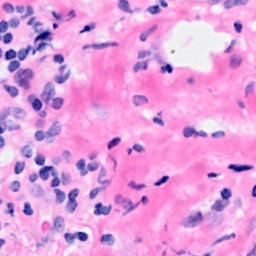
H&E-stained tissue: Breast